Question:
I need to read the text displayed on the popup window in Web driver using Java. I am able to handle the popup window for closing. I don't know how to read the text displayed on Popup window and print it in Console.
I am not able to provide any HTML code for this because its a Modal Popup window.
Please help me on this. Help will be appreciated.
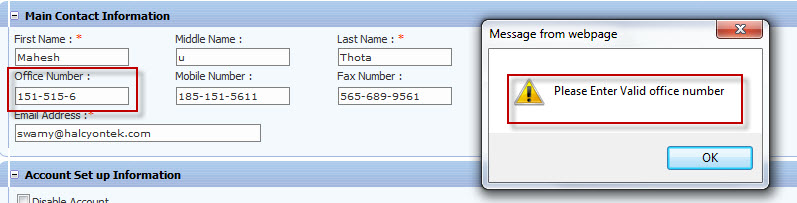
Answer: Given your screenshot, it looks like the "modal popup" you're trying to automate is generated by the JavaScript alert() function. If this is the case, the following code or something similar to it, should work.
'''
// WARNING! Untested code written from memory without
// benefit of an IDE! May not be exactly correct!
// Switch the driver context to the alert
Alert alertDialog = driver.switchTo().alert();
// Get the alert text
String alertText = alertDialog.getText();
// Click the OK button on the alert.
alertDialog.accept();
'''